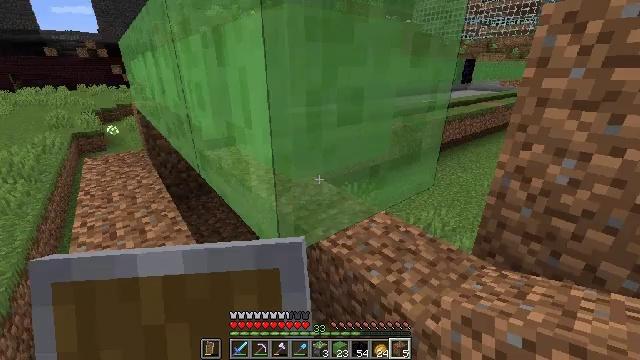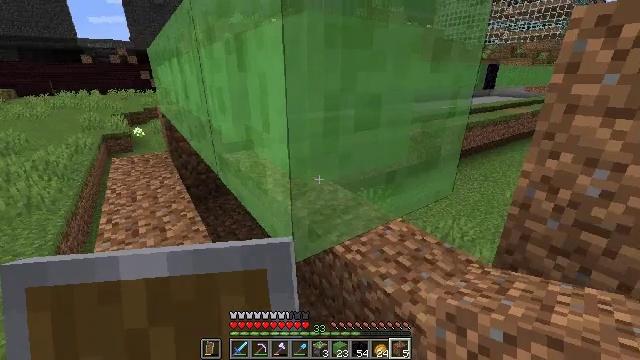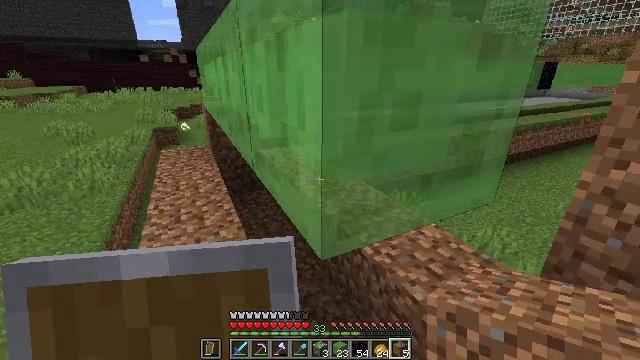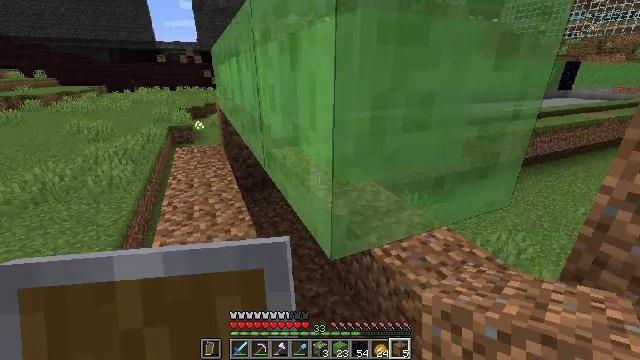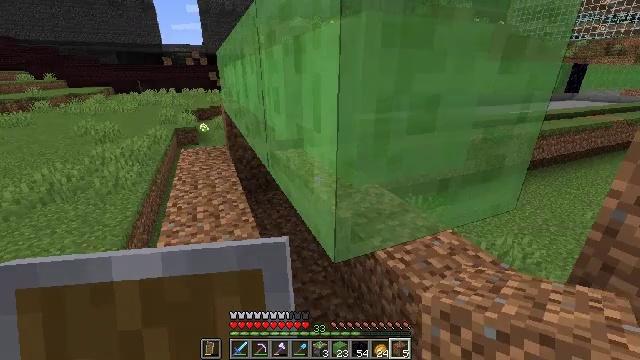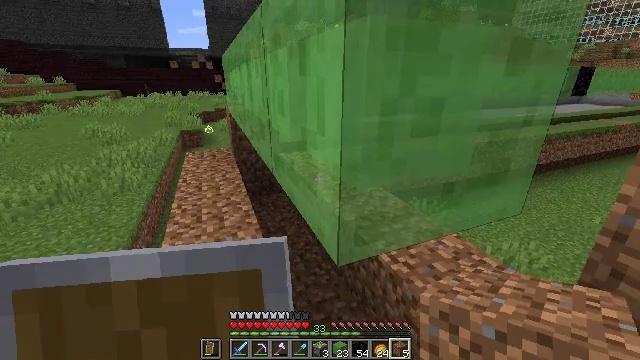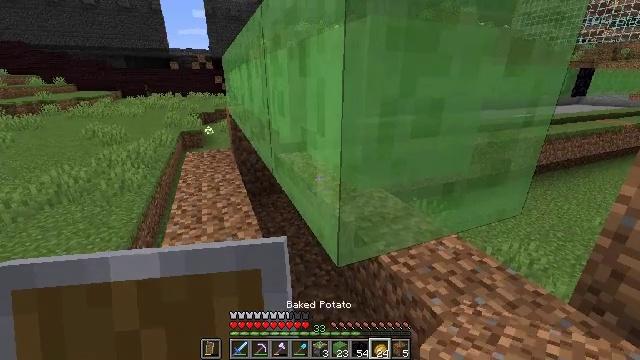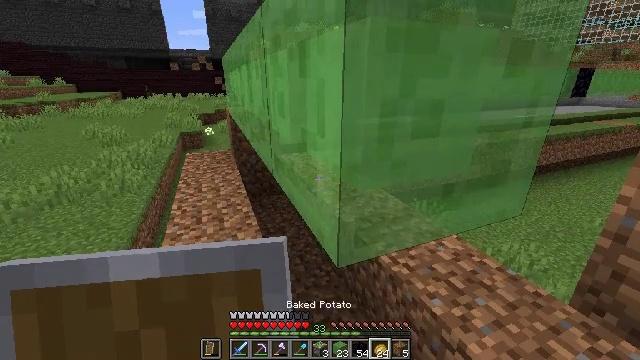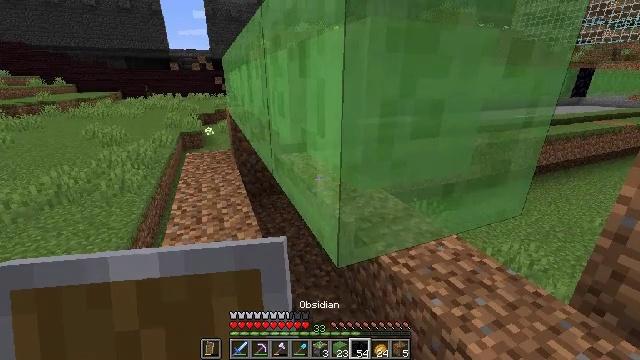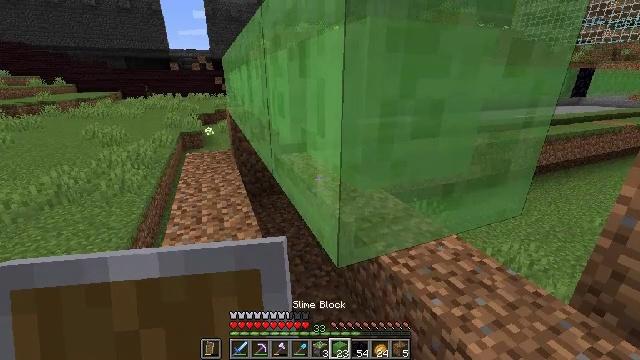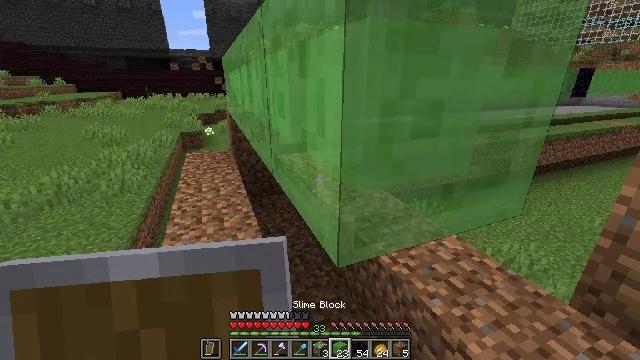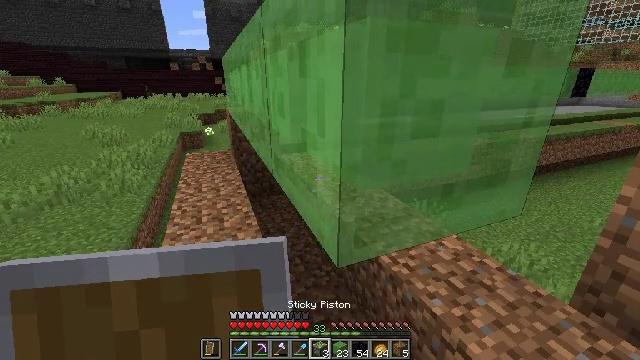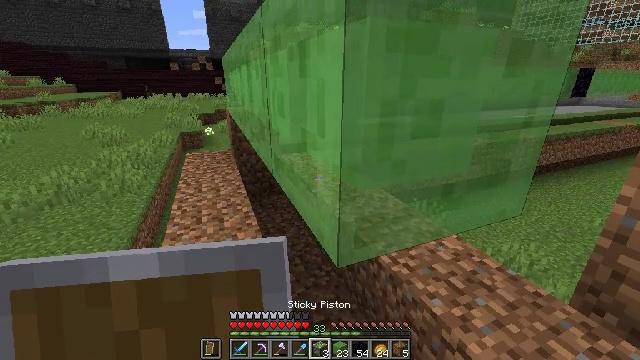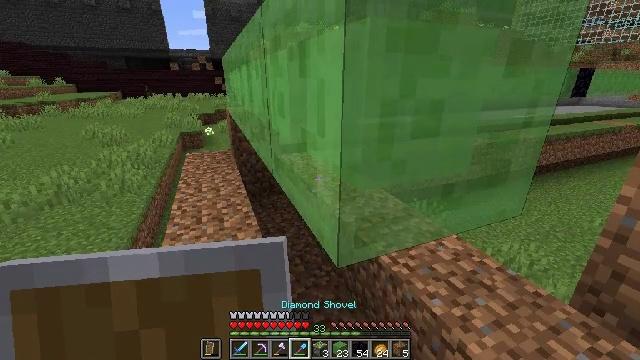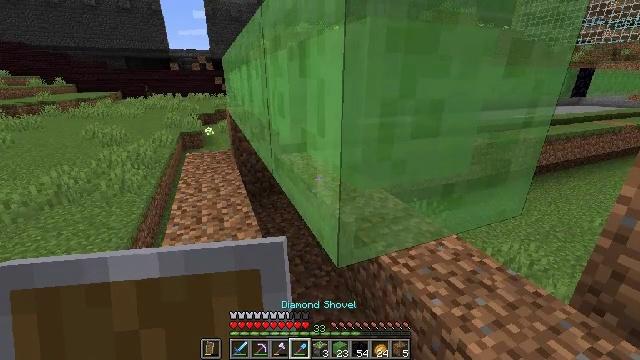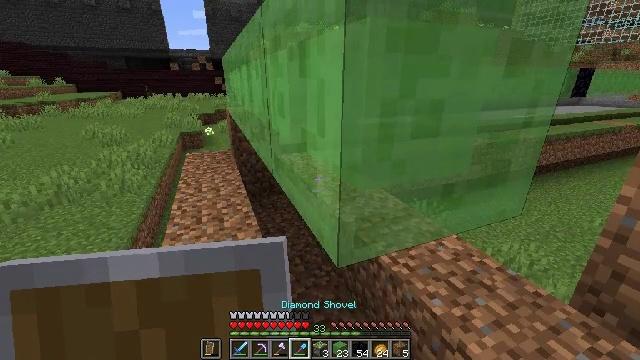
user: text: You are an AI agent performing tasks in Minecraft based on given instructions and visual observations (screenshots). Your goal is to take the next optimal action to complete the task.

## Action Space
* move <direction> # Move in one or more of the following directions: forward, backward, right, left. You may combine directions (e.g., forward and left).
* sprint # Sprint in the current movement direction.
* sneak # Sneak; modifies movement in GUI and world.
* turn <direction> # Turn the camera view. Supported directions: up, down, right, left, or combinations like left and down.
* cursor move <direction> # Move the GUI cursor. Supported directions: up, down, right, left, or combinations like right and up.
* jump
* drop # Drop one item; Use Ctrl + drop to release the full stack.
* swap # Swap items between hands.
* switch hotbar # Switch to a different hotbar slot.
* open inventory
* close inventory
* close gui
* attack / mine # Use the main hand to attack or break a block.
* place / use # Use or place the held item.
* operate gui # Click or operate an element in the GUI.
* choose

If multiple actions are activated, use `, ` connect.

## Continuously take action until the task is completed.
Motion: motion action
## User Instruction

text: Gather slime blocks for crafting purposes.
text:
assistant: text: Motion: turn left and up
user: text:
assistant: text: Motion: turn left
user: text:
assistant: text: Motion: turn left
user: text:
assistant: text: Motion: no_op
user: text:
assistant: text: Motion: no_op
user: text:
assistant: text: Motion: no_op
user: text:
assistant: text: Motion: no_op
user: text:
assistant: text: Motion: no_op
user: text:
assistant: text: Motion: no_op
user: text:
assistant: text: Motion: no_op
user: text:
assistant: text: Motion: no_op
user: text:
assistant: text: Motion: no_op
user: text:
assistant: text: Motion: no_op
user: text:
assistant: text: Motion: no_op
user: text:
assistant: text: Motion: no_op
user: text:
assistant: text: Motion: no_op
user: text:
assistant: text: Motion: no_op
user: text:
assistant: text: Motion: no_op
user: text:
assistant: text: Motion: turn up
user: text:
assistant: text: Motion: turn up
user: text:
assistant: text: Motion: no_op
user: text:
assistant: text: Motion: no_op
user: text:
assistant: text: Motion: move forward, attack / mine
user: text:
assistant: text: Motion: move forward, attack / mine
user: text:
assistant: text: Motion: move forward, attack / mine
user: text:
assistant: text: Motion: move forward and move left, attack / mine
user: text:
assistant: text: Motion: move forward and move left, attack / mine
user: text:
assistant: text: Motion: move forward and move left, attack / mine
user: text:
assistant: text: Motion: move forward and move left, attack / mine
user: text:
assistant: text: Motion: move forward, attack / mine